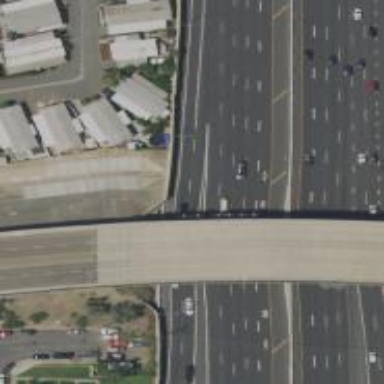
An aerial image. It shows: Motorway.